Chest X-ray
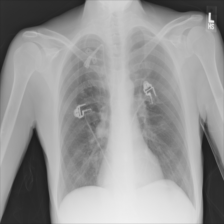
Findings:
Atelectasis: negative
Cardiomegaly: negative
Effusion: negative
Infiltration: negative
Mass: negative
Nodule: negative
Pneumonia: negative
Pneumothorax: negative
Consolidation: negative
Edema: negative
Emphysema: negative
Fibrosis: negative
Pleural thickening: negative
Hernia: negative